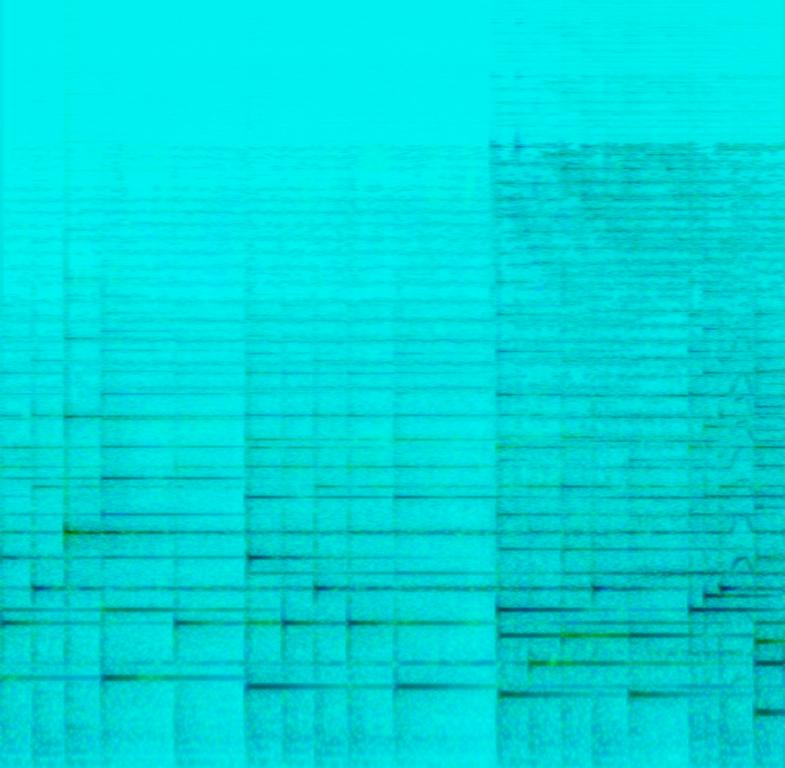
The low quality recording features a hip hop song that consists of a mellow arpeggiated piano melody played over sustained strings melody, chime bell and filtered male vocal in the first half of the loop. In the second half the beat drops and it consists of a punchy kick and snare hits, shimmering hi hats and passionate female vocals singing over. It sounds passionate, groovy and emotional.